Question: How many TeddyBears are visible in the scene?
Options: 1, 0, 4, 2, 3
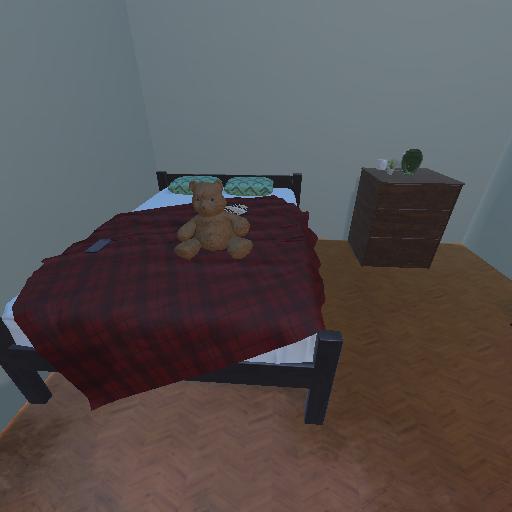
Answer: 1